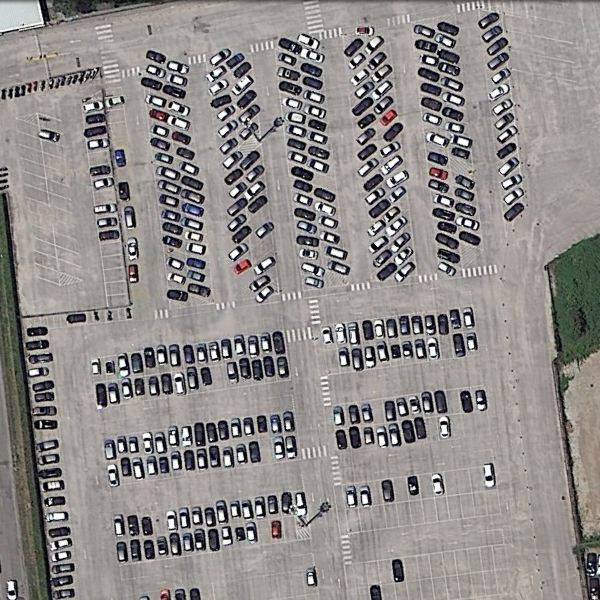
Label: Parking